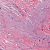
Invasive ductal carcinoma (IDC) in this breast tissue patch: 1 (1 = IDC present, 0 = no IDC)